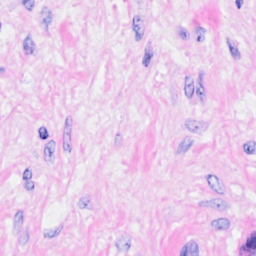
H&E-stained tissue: Breast